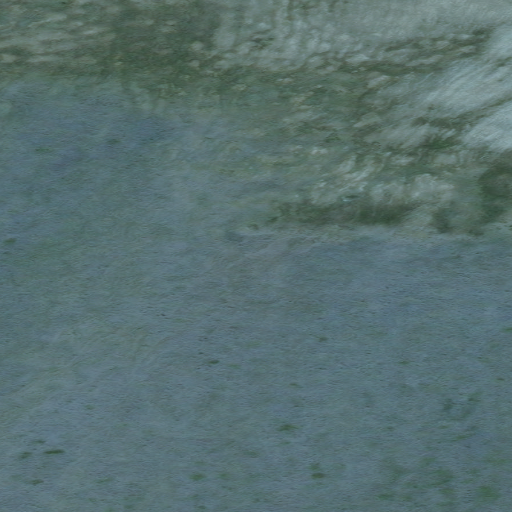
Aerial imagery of mountain in Alaska named Sivuchek Mountain containing only unknown